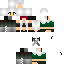
A female human skin with pale skin, wearing brown helmet dressed in a blue hoodie and brown pants, featuring a closed mouth.